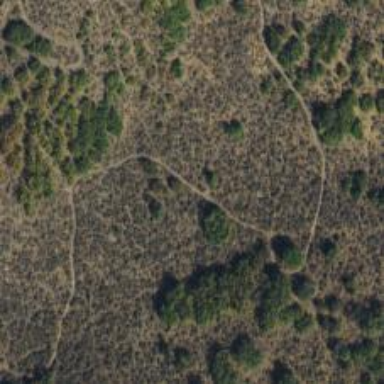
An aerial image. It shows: Path with excellent visibility for trail.